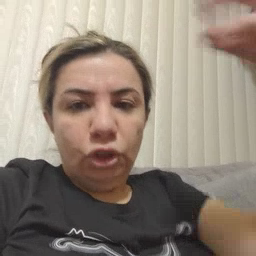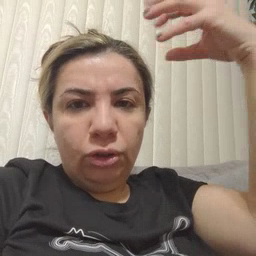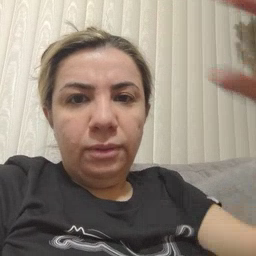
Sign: shower